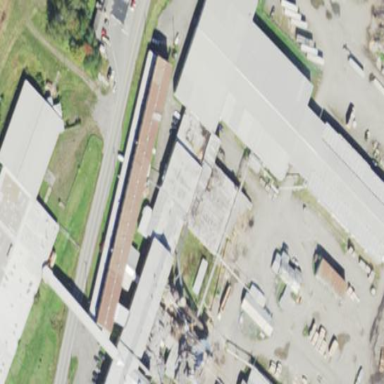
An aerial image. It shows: Sawmill building.